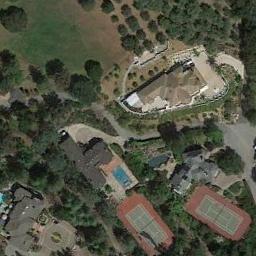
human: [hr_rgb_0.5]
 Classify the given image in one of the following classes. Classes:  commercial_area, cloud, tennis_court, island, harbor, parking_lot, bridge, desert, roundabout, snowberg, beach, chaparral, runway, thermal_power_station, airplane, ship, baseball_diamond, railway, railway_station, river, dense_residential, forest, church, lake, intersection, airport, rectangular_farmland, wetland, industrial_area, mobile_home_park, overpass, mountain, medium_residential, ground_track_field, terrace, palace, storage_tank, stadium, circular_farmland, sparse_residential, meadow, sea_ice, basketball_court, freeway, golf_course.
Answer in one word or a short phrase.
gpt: tennis_court